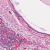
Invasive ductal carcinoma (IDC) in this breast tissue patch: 1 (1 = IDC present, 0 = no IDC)